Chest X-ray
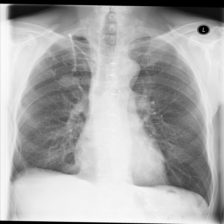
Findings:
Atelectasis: negative
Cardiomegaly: negative
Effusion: negative
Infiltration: negative
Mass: negative
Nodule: negative
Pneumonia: negative
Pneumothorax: negative
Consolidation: negative
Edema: negative
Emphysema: negative
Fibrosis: negative
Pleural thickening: negative
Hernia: negative